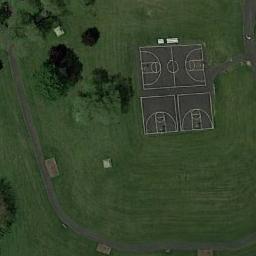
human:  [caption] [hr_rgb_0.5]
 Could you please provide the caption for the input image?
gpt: There are two basketball courts in the middle of grass .

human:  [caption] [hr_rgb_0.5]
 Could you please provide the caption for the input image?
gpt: The basketball courts on the lawn is next to several trees .

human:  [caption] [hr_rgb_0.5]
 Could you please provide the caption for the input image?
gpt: Two basketball courts on the lawn and some trees beside .

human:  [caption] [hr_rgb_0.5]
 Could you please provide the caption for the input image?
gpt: A car was parked by the side of the road beside the basketball court .

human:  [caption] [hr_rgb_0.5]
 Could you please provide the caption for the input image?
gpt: The basketball courts are surrounded by grass .